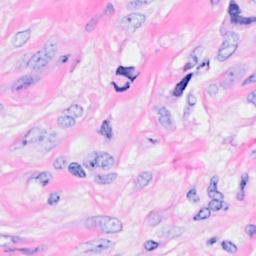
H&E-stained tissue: Breast